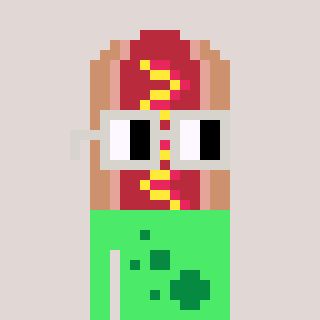
a pixel art character with square light gray glasses, a hotdog-shaped head and a teal-colored body on a warm background